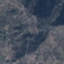
Land use / land cover: HerbaceousVegetation